Question: I am about to launch a new Joomla site, and the only minor bug holding me up (not really effecting launch, just annoying) is this strange issue with iPhone (using Safari Mobile). You can see it in the image attached or use <URL> to see it.

Any ideas? I haven't noticed any other issue on any other browser or device. Link to the page is <URL>.
Thanks for any assistance!
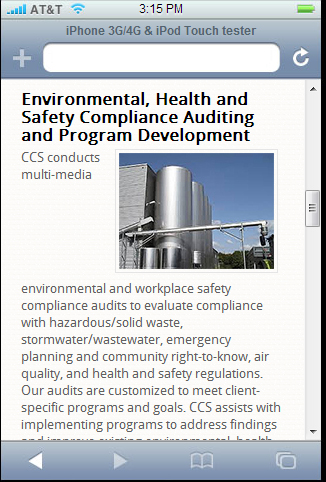
Answer: It's most likely a font size issue - note the word 'environmental' - looks to me like that cannot fit in the space allocated between the image and the left side of the screen.
Try remove that word to see if this is the case.
What you'll want to do, is use media queries to firstly make that image full page width at small screen resolutions and secondly to remove the float.